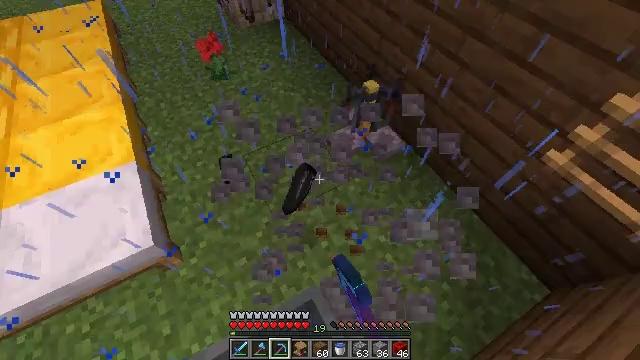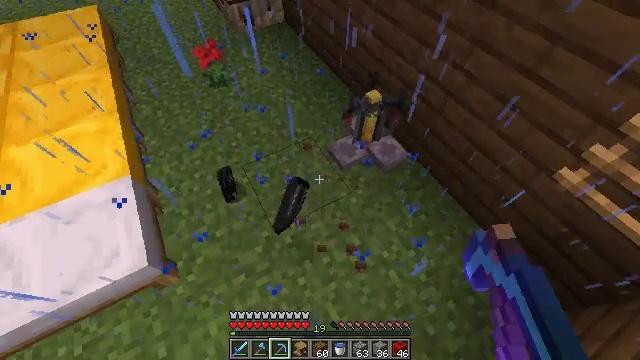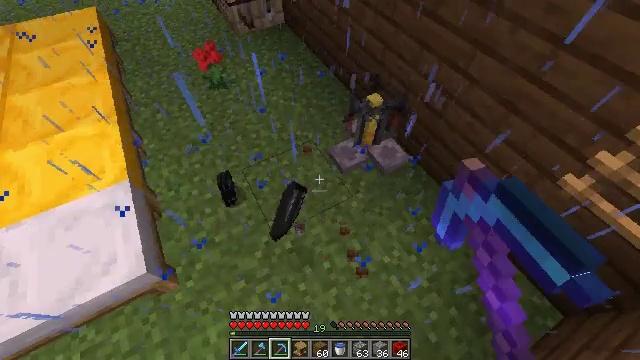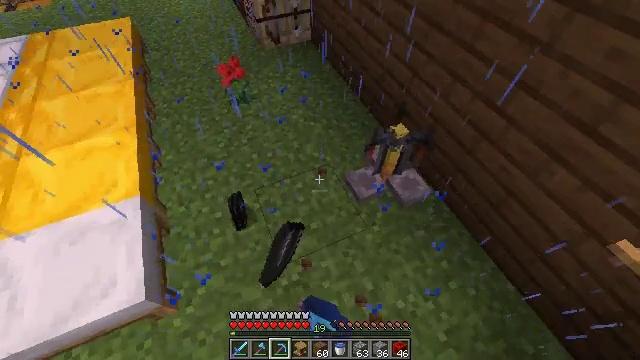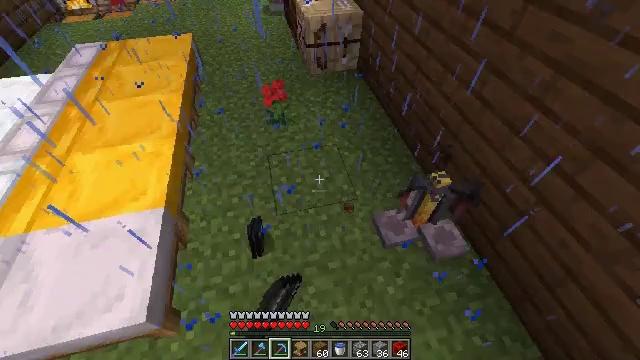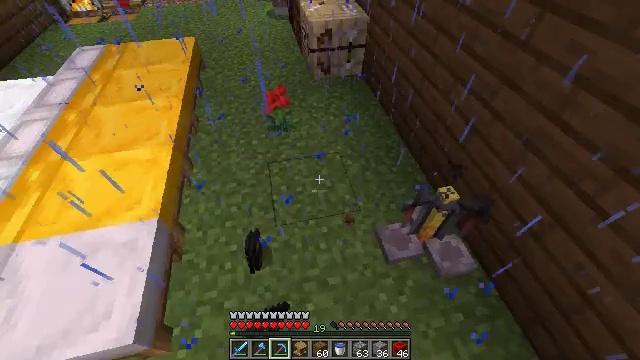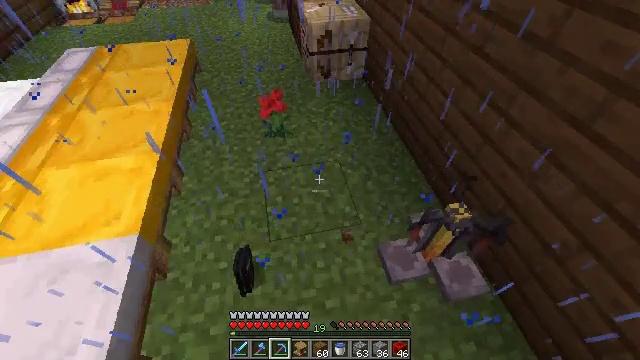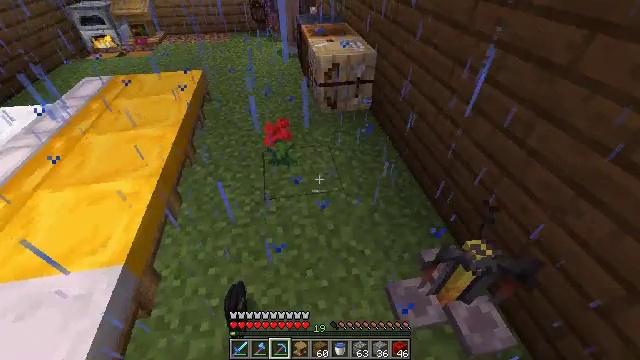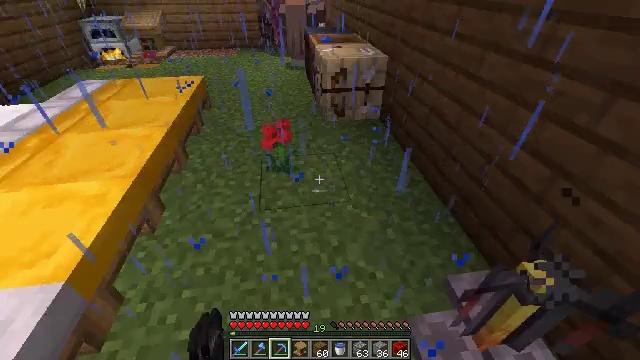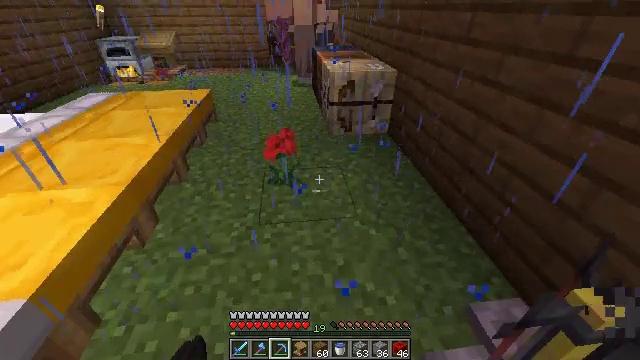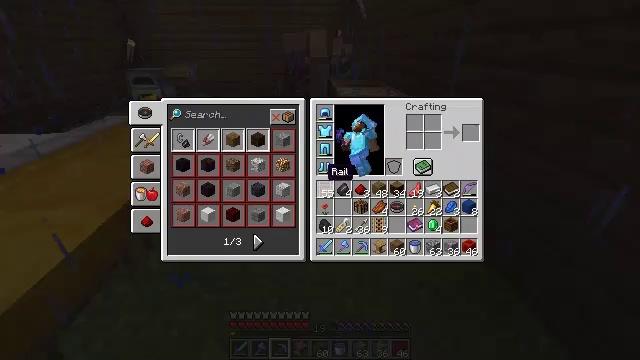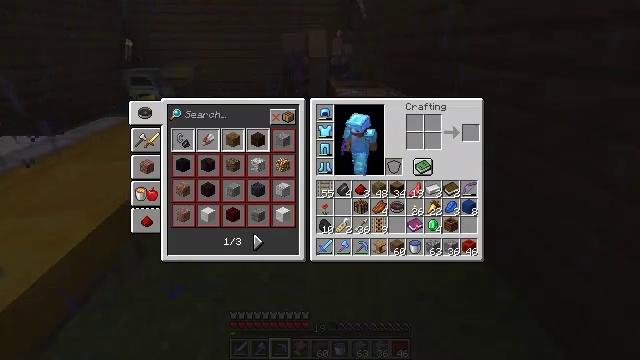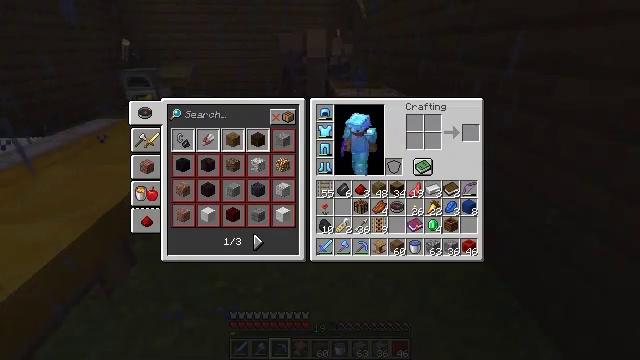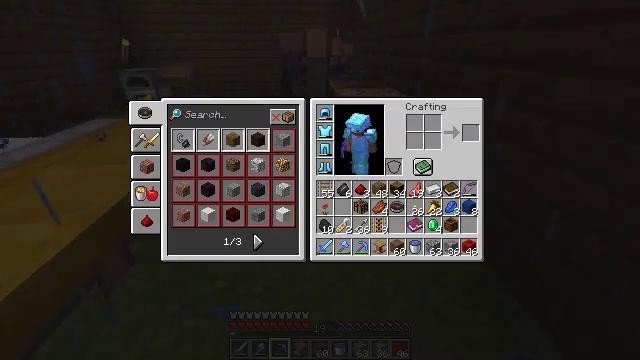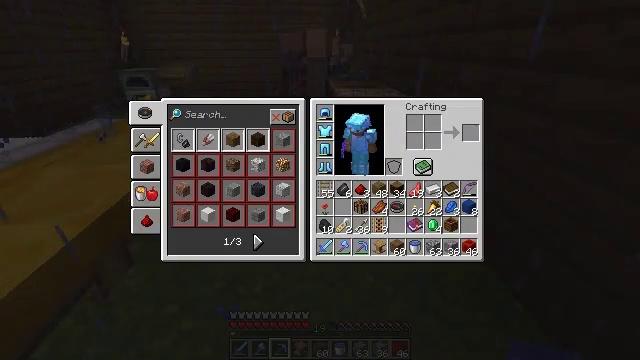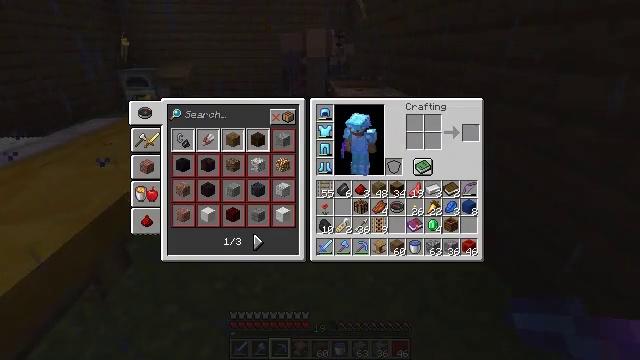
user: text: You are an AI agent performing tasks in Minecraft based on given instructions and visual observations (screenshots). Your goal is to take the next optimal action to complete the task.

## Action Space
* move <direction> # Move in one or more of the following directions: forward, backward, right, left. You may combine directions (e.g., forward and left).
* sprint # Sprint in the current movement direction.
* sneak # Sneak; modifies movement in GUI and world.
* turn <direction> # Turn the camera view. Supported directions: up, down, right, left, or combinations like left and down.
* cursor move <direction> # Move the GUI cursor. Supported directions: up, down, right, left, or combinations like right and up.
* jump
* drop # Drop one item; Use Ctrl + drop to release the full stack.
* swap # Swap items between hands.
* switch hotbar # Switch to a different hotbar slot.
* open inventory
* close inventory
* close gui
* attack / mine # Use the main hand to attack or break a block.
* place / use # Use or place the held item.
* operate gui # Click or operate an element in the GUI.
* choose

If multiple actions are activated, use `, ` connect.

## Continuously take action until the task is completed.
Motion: motion action
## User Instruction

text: Craft the fletching table in the crafting grid.
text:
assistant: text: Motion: move forward, attack / mine
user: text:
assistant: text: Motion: move forward
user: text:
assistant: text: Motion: move forward, turn left and up
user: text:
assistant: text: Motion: move forward, turn left and up
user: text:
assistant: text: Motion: move forward, turn left
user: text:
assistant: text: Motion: move forward
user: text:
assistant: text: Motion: move forward, turn left and up
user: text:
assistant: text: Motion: move forward, turn left and up
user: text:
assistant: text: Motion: move forward, turn left and up
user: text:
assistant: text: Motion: turn left and up, open inventory
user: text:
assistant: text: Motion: open inventory
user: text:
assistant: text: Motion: no_op
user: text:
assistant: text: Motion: no_op
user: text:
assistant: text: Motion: no_op
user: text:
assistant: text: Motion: no_op
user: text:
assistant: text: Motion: cursor move right and up
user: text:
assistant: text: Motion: cursor move right and up
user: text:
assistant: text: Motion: no_op
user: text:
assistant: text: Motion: no_op
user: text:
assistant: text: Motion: no_op
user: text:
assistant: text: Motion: cursor move down
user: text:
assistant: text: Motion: cursor move down
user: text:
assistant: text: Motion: cursor move left, close inventory
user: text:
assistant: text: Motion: turn left and up, close inventory
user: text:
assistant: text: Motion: turn left and up, close inventory
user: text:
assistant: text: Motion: turn right and up
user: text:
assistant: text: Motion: move forward, turn right
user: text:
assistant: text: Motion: move forward, turn right and down
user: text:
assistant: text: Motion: move forward
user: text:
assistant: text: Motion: move forward